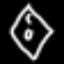
Label: diamond